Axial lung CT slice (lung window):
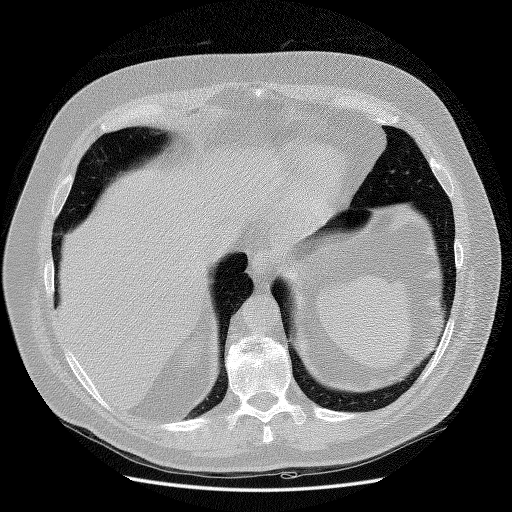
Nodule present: no